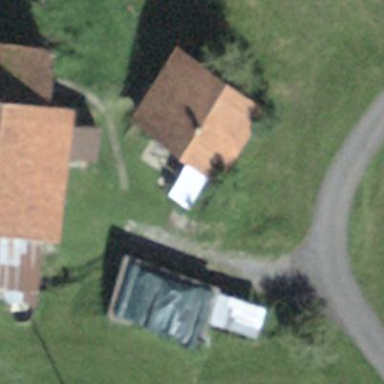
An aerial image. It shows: Farmyard in rural farm setting.